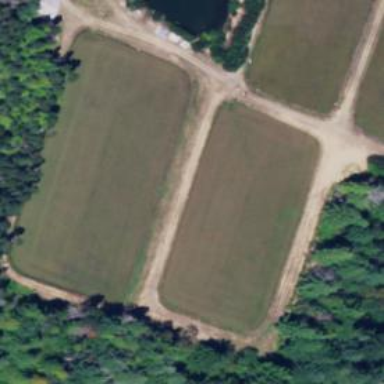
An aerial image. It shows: Farmland with cranberries as the crop.